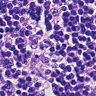
Metastatic tissue present: no